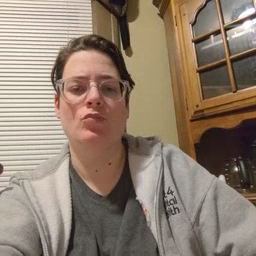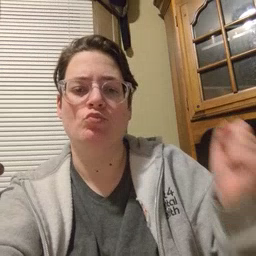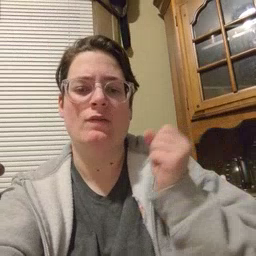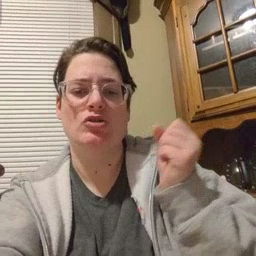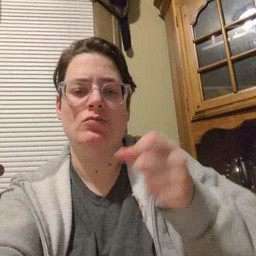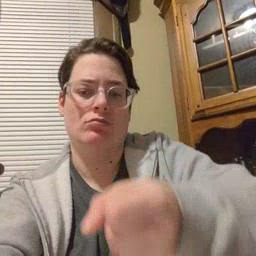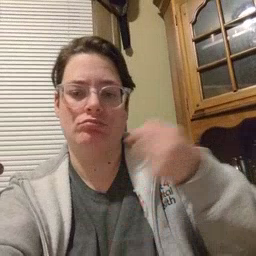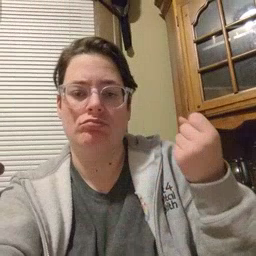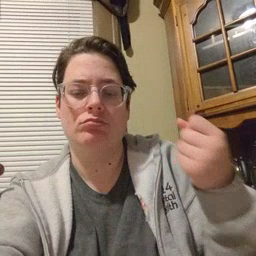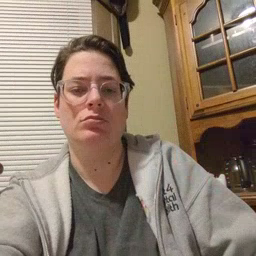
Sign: refrigerator